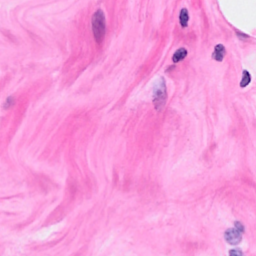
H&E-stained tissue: Breast